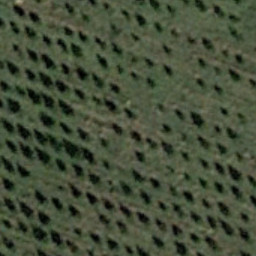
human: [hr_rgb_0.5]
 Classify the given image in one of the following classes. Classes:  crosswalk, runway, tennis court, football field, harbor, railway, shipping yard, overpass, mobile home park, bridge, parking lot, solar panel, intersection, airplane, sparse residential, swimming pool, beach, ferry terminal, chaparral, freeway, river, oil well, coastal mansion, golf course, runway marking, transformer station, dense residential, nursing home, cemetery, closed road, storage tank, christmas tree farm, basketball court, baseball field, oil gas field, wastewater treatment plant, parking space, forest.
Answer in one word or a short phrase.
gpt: christmas tree farm